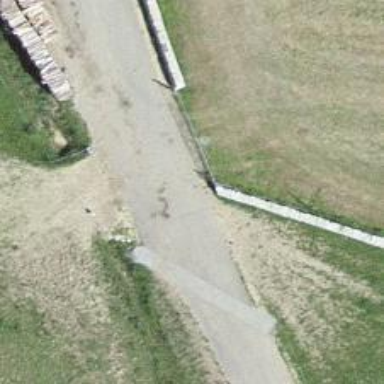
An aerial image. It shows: Gravel track road.